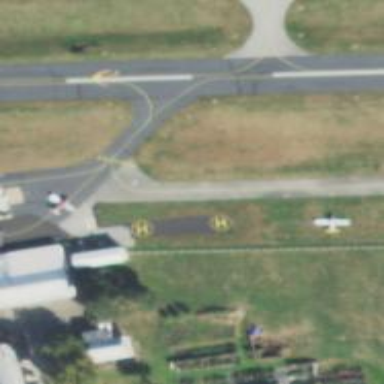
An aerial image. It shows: Image of helipad at airport.